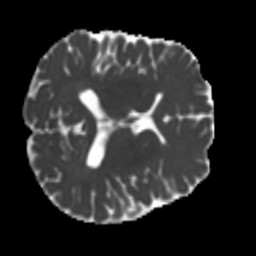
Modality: MD
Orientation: axial
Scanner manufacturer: siemens
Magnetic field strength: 3 T
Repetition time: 4 s
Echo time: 0.0594 s